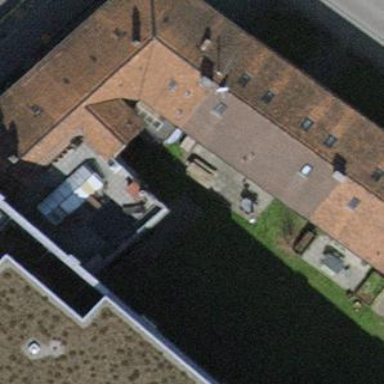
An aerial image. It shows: Terrace-style building with gabled roof.